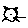
Label: cat